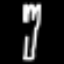
Label: fork